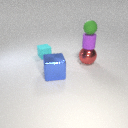
large blue metal cube to the left of large red metal sphere